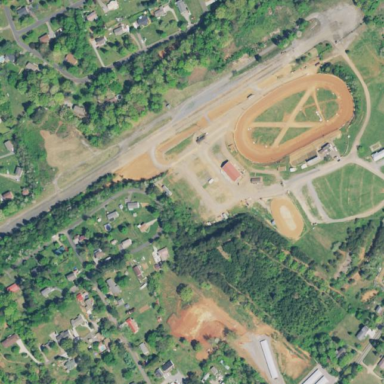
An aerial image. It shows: Sports center dedicated to car racing and drag racing.